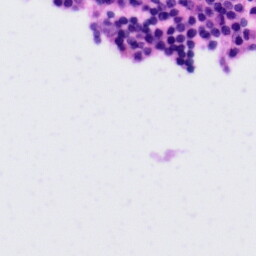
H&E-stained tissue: Tonsil